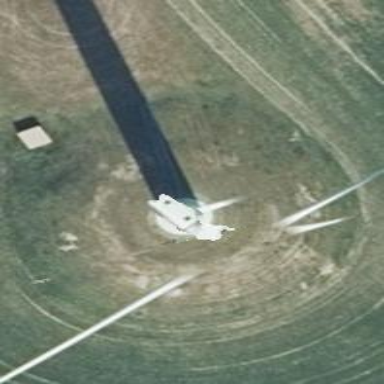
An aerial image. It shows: Wind power generator.